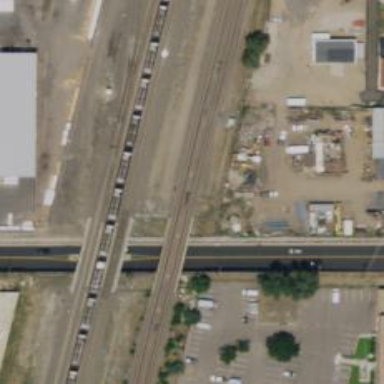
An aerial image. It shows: Bridge for light rail electrified with contact line.